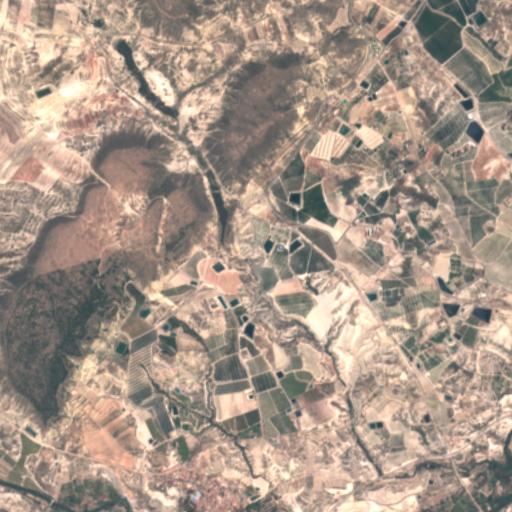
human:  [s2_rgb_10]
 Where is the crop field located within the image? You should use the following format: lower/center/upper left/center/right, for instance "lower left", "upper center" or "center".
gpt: The crop field is located in the lower left of the image.
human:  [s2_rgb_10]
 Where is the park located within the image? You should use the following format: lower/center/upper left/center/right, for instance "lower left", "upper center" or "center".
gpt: The park is located in the lower left of the image.
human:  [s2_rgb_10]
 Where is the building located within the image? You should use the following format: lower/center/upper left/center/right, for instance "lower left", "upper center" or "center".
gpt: There is no building in the image.